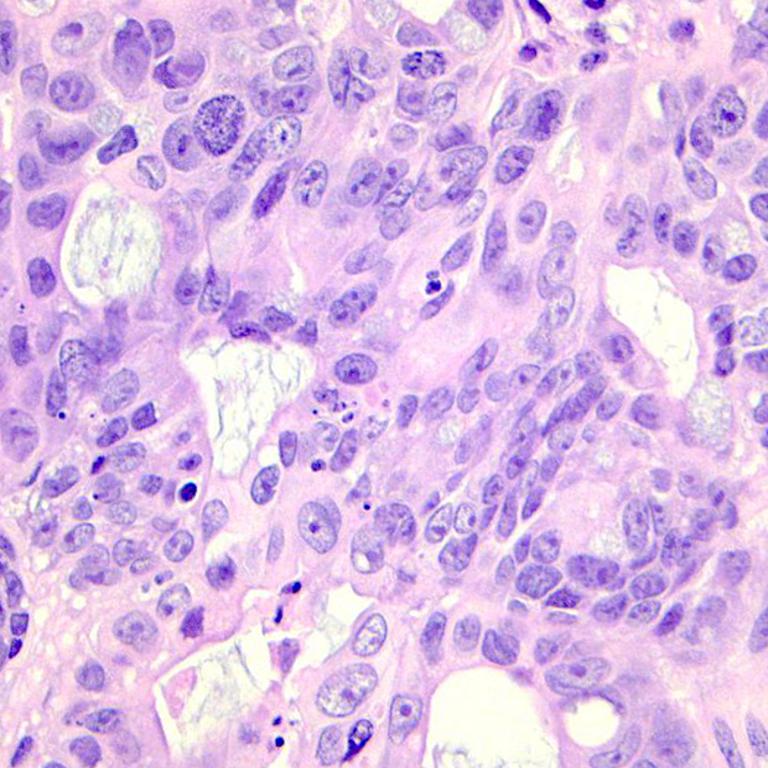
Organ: colon
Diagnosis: adenocarcinomas